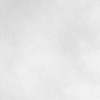
Atmospheric dust classification: dusty